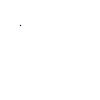
Particle: pion